Question: I wish to position the calendars next to each other instead of under each other but when trying to drag the calendars they are not moving. Does anyone have any idea what can I do if it is possible. Thanks
This is my code( i am using visual studio 2010)
'''
<%@ Page Title="" Language="C#" MasterPageFile="~/Site.Master" AutoEventWireup="true" CodeBehind="WebForm2.aspx.cs" Inherits="WebApplication9.WebForm2" %>
<asp:Content ID="Content1" ContentPlaceHolderID="HeadContent" runat="server">
</asp:Content>
<asp:Content ID="Content2" ContentPlaceHolderID="MainContent" runat="server">
<asp:Calendar ID="Calendar2" runat="server"></asp:Calendar>
<asp:Calendar ID="Calendar1" runat="server"></asp:Calendar>
<p>
</p>
</asp:Content>
'''

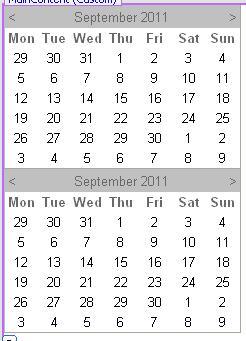
Answer: Insert your dates into a div, and style that div to give it the position you want. A quick sketch I did, and it works nicely:
'''
<div id="date1">
<asp:Calendar ID="Calendar2" runat="server"></asp:Calendar>
</div>
<div id="date2" style="position: relative; left: 300px; margin-top: -163px;">
<asp:Calendar ID="Calendar1" runat="server"></asp:Calendar>
</div>
'''